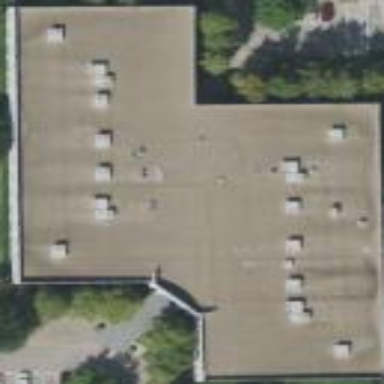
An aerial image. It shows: Commercial building.